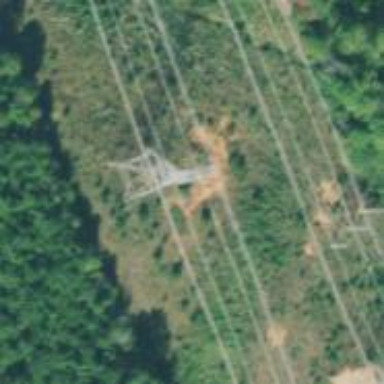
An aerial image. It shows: Lattice structure tower used for power transmission.